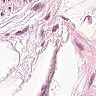
Metastatic tissue present: no